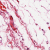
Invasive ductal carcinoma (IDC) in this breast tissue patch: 0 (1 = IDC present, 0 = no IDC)